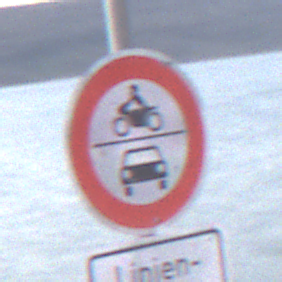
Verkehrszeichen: VerbotKraftfahrzeuge
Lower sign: BesondereFahrzeugeUndTransportgueter2
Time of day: SunriseSunset
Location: Outdoor (RoadRail)
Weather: PartlyCloudy
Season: NotSpecified
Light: Natural